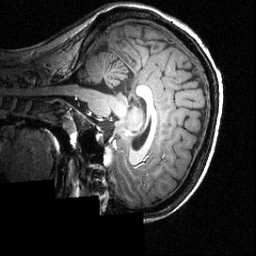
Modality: T1w
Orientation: sagittal
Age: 22
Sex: female
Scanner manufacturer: siemens
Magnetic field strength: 3.951 T
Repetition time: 1.5 s
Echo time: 0.00335 s